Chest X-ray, AP view. Patient: 24 years old, sex F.
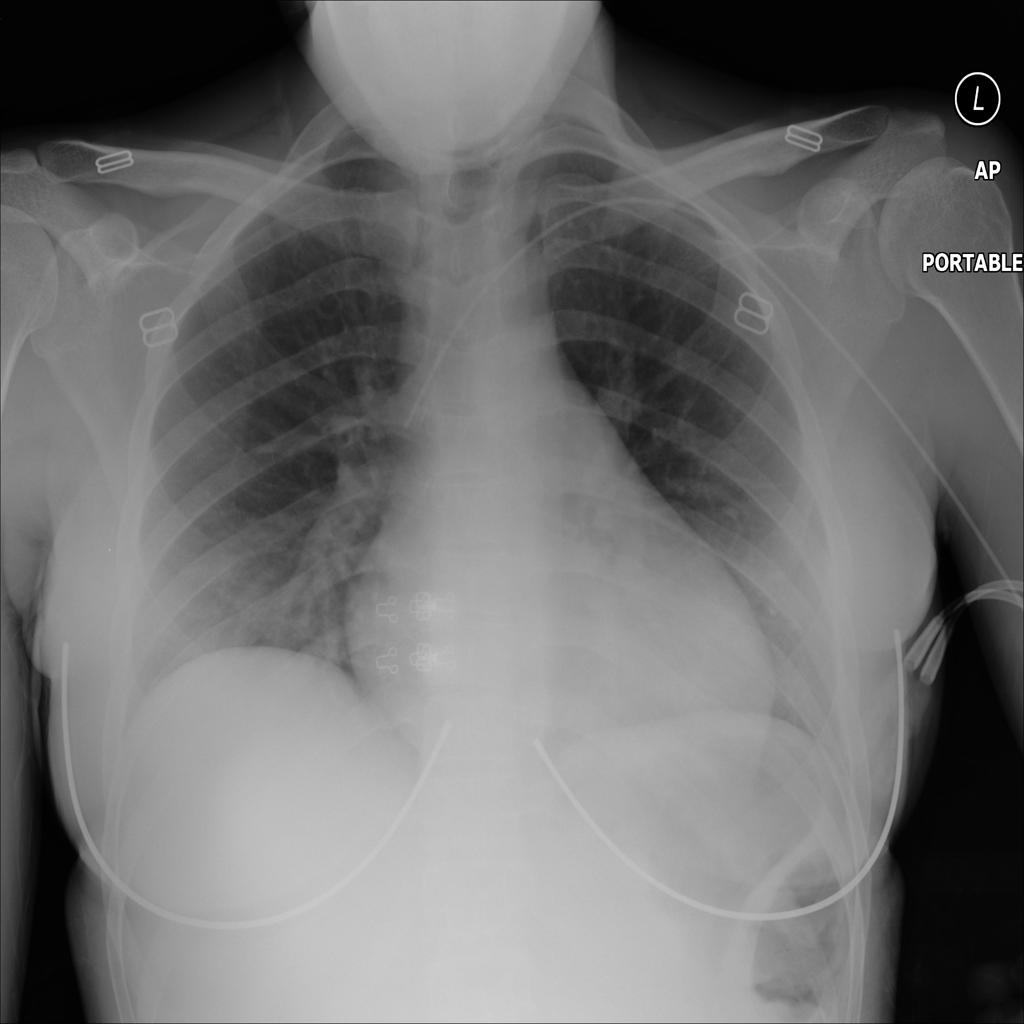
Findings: Cardiomegaly